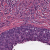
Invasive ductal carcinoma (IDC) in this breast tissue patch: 0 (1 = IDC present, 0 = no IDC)